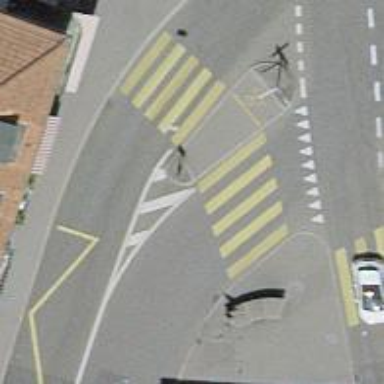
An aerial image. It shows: Kerb serving as barrier.